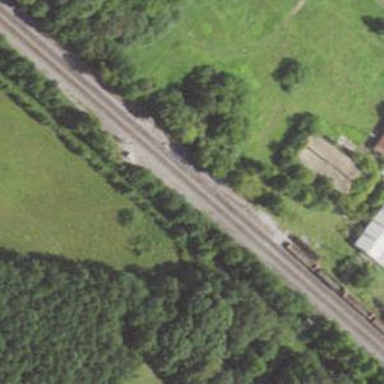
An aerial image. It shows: Railway track.